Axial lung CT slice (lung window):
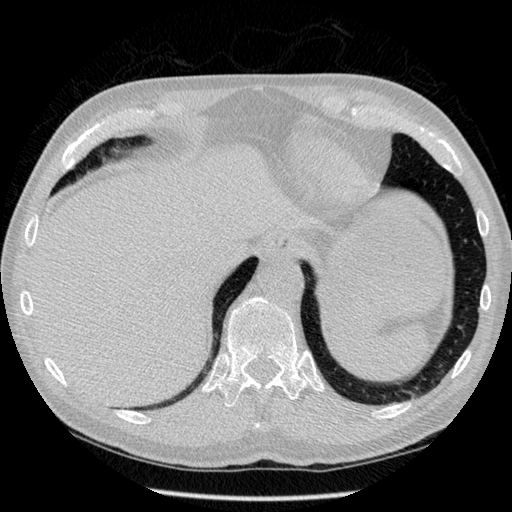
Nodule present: no